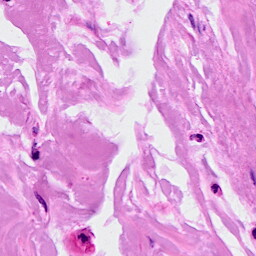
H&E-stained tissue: Breast